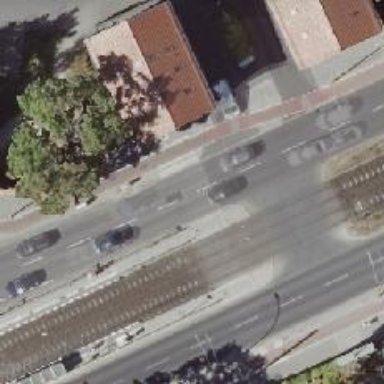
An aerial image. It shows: Asphalt footway with unmarked crossing.